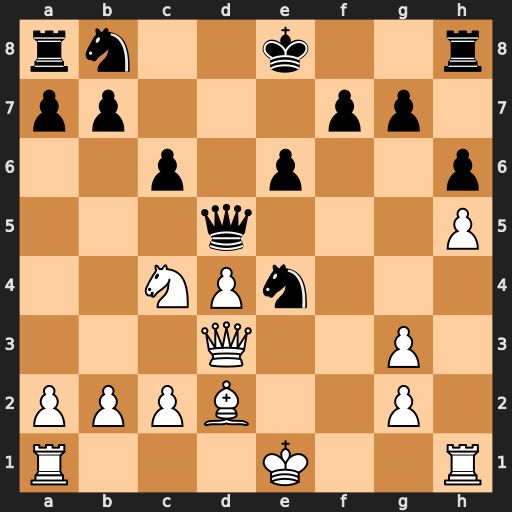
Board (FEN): rn2k2r/pp3pp1/2p1p2p/3q3P/2NPn3/3Q2P1/PPPB2P1/R3K2R
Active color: w
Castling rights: KQkq
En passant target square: -
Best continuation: Ne3 Qd6 Qxe4